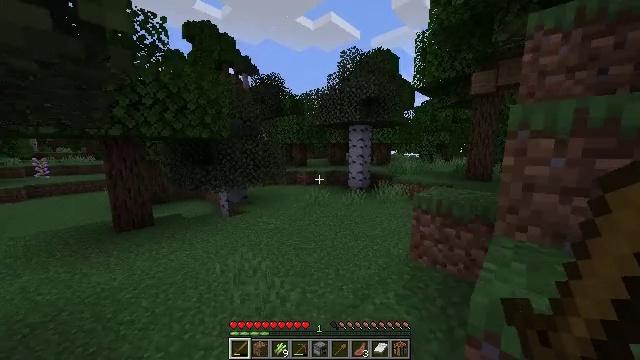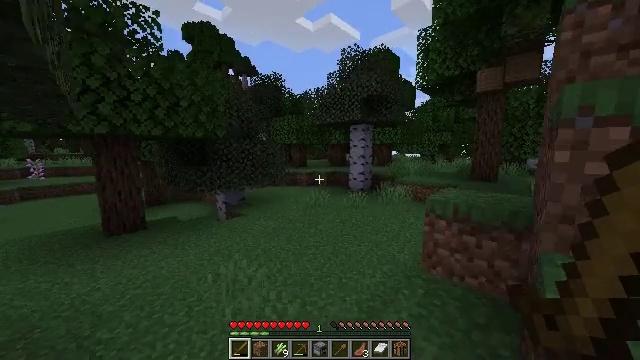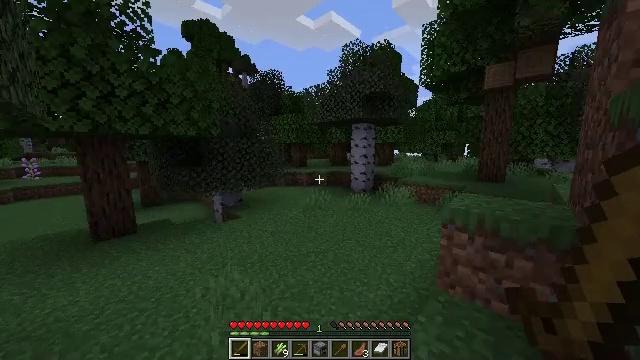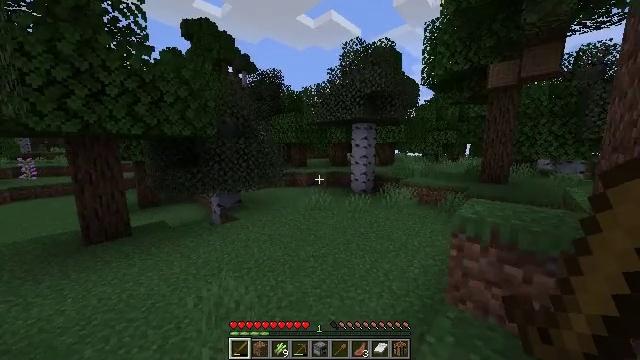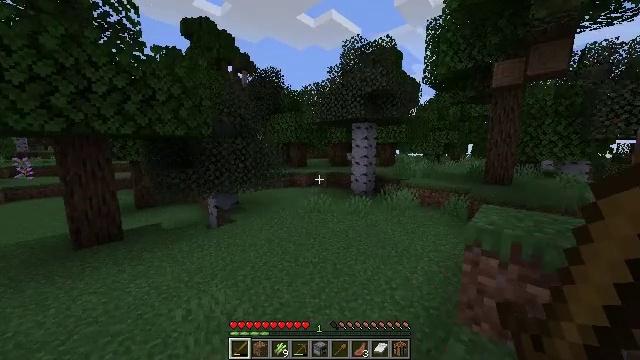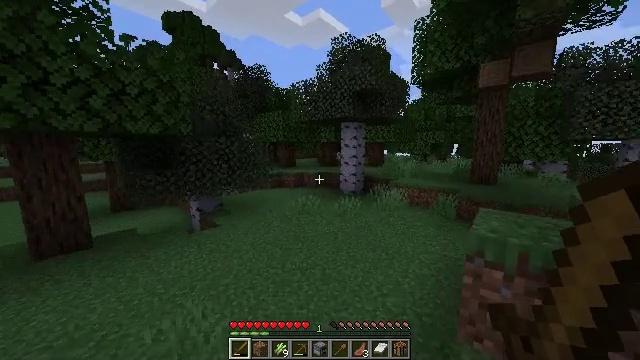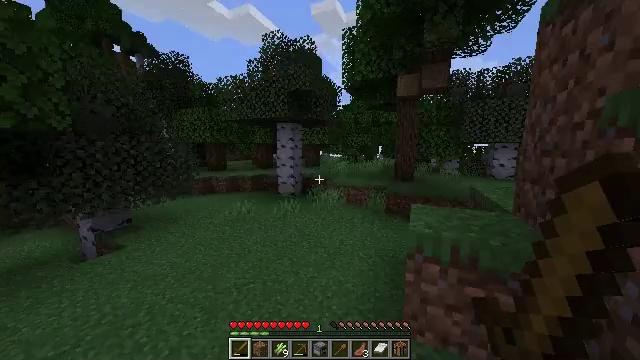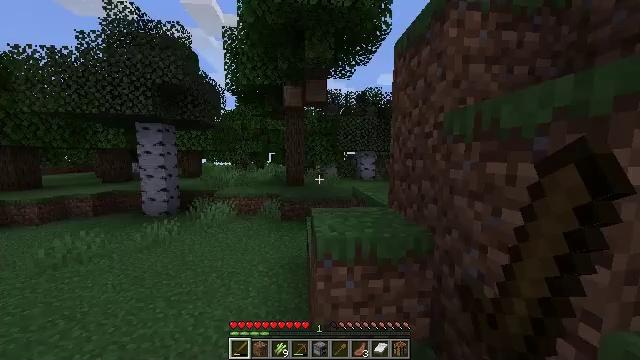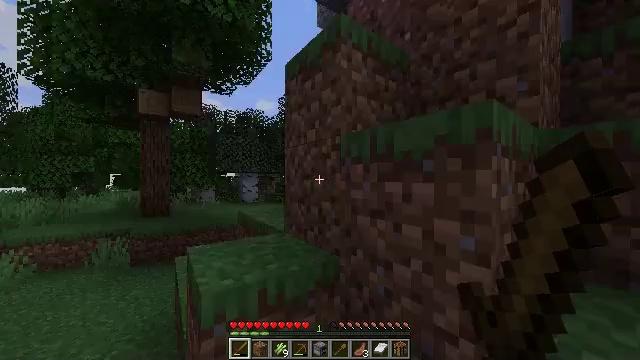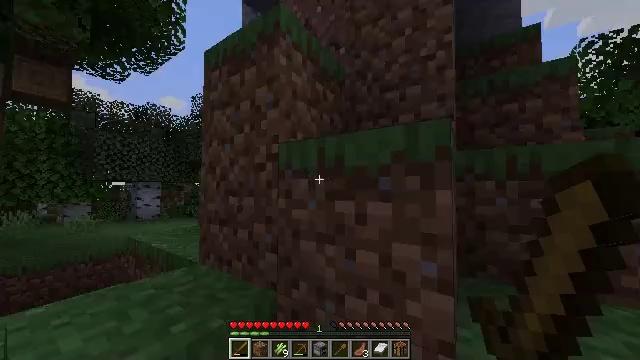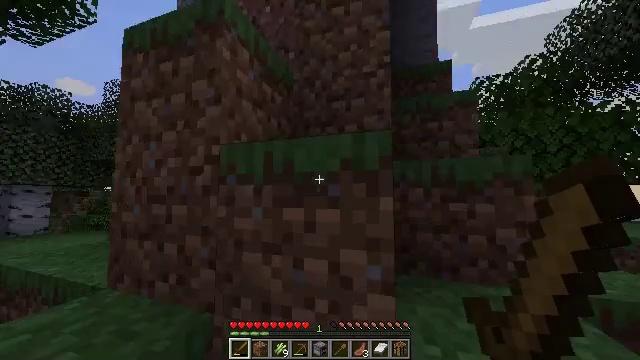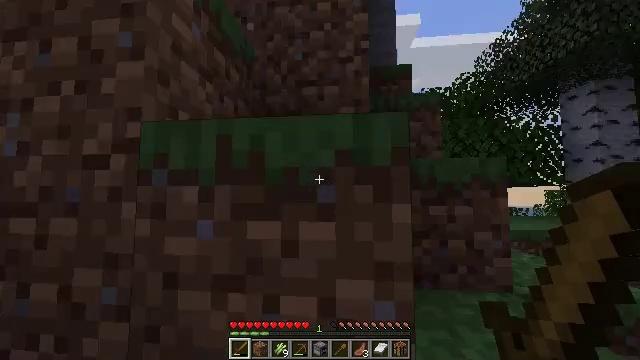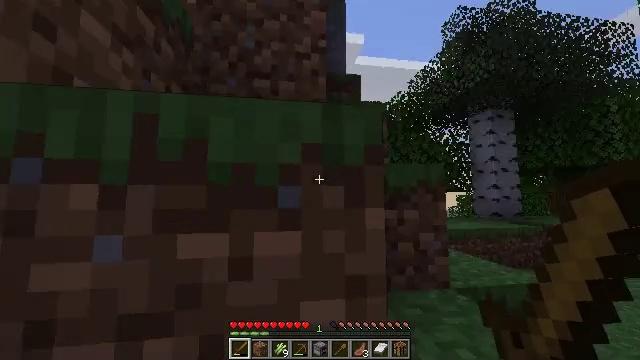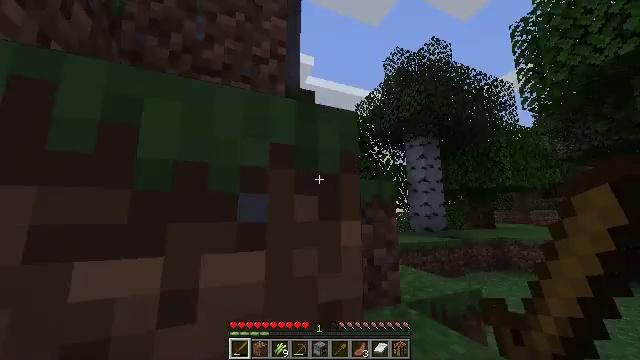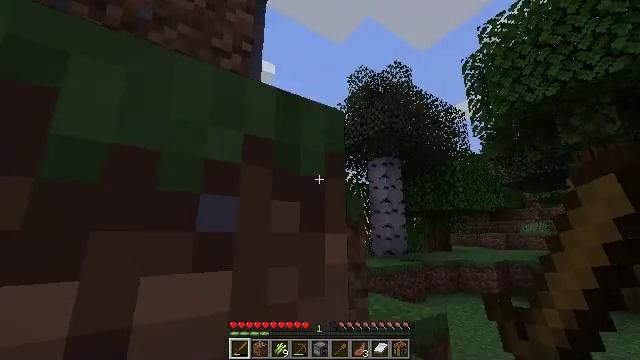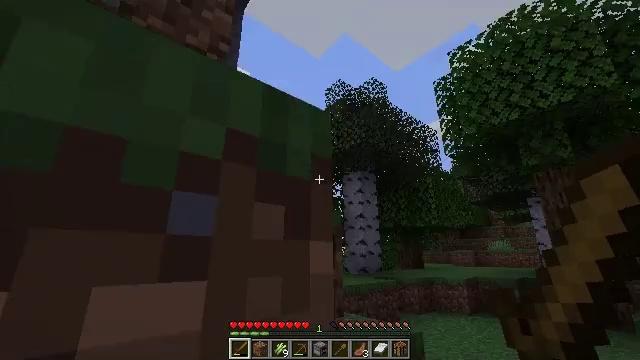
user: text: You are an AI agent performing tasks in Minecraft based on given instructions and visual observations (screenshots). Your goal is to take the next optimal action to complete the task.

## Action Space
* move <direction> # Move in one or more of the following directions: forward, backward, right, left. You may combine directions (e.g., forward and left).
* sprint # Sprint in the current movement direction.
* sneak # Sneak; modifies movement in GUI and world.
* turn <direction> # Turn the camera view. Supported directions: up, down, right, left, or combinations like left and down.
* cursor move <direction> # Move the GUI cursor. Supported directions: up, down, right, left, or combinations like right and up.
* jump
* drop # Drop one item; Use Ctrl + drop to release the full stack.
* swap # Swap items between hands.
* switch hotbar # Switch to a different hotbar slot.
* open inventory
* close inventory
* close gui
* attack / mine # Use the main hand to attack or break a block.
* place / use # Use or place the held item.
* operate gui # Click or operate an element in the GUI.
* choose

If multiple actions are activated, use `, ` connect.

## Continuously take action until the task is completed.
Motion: motion action
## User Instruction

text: Break the coal ore to collect coal.
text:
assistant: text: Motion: move forward, sprint
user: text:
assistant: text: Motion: move forward, sprint
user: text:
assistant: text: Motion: move forward, sprint
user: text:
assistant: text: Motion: move forward, sprint
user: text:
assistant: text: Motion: move forward, sprint, turn right
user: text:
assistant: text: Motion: move forward, sprint, turn right
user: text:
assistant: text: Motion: move forward, sprint, turn right and up
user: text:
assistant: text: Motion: move forward, sprint, turn right and up
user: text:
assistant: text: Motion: move forward, sprint, turn right and up
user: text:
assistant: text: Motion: move forward, sprint, turn right and up
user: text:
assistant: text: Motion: move forward, sprint, turn right
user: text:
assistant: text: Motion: sprint, turn right and up
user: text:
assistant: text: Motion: turn right and up
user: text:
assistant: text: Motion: turn right and up
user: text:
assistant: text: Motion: turn right and up
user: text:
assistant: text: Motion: turn right
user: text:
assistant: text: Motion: no_op
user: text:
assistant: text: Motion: no_op
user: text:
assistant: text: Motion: no_op
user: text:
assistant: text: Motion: turn right
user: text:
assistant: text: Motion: turn right and down
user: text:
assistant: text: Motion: turn right and down
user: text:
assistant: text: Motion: turn right and down
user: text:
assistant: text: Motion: move forward, sprint, turn right and down
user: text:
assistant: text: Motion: move forward, sprint
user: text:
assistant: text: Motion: move forward, sprint
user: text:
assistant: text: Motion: move forward, sprint, turn left and down
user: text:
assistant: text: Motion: move forward, sprint, turn left and down
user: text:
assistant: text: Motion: move forward, sprint, turn left
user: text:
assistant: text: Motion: move forward, sprint, turn left